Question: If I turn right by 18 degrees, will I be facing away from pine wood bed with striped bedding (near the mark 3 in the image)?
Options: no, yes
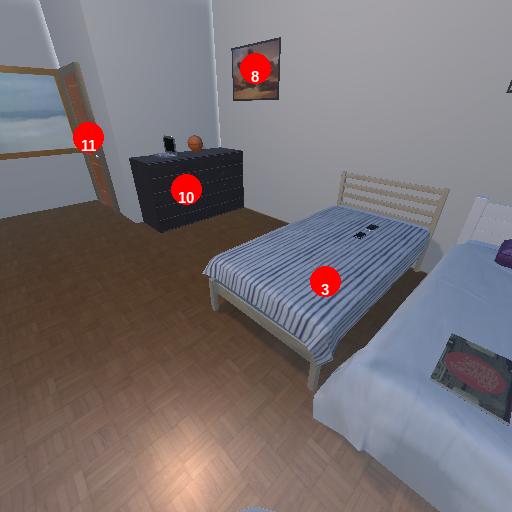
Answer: no